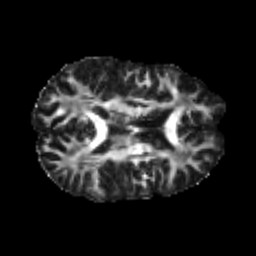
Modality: FA
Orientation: axial
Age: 23
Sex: male
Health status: healthy
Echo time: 0.074 s